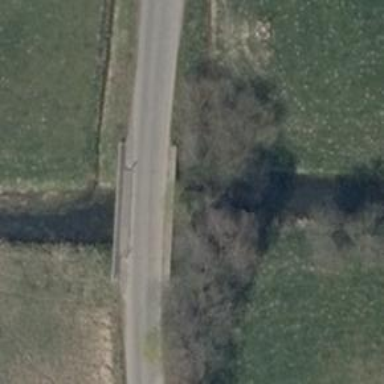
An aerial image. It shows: Tertiary road with bridge.